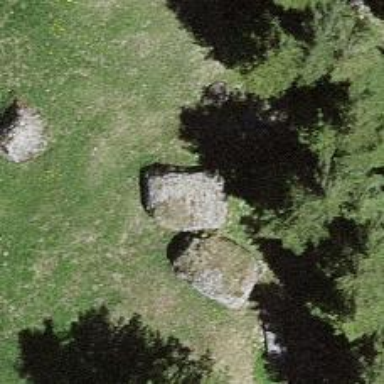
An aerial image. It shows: View of natural rock.